Question: There are plenty of questions and answers on SO regarding the annotation of a plot to include a linear regression's equation and r-squared. Many are versions of the code from this <URL>, which annotates a ggplot2 plot. I'd like to have the these regression terms to be included as separate lines on the plot. Instead of:
'''
y = b + mx, r2 = 0.xxx
'''
as shown on the plot below, I'd prefer:
'''
y = b + mx
r2 = 0.xxx
'''
Is there a way to use 'substitute' to produce line breaks? I've attempted to insert an '
' or '"
"' instead of the '","', but these were not successful. If not, is there another similar method to produce such results? Admittedly, I've been largely unsuccessful in determining the syntax used with the substitute code below. '~' appears to be insert a space, I don't know what the '*' does, etc.
'''
# https://stackoverflow.com/q/<PHONE>/<PHONE>
p <- ggplot(data = cars, aes(x = speed, y = dist)) +
geom_smooth(method =lm, se=F) + geom_point()
lm_eqn = function(m) {
l <- list(a = format(coef(m)[1], digits = 2),
b = format(abs(coef(m)[2]), digits = 2),
r2 = format(summary(m)$r.squared, digits = 3));
if (coef(m)[2] >= 0) {
eq <- substitute(italic(y) == a + b %.% italic(x)*","~~italic(r)^2~"="~r2,l)
} else {
eq <- substitute(italic(y) == a - b %.% italic(x)*","~~italic(r)^2~"="~r2,l)
}
as.character(as.expression(eq));
}
p1 <- p + annotate("text", x = 7.5, y = 100, label = lm_eqn(lm(dist ~ speed, cars)),
colour="black", size = 5, parse=TRUE)
'''

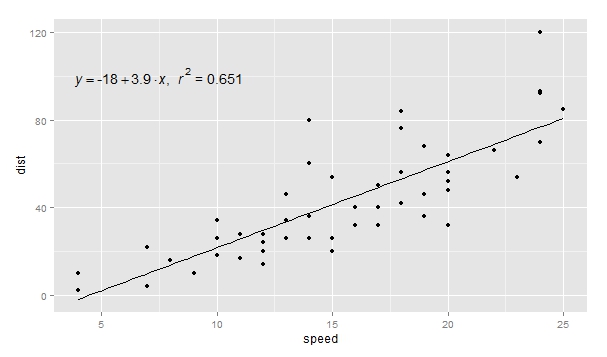
Answer: If there is an issue with the plotmath engine as BondedDust suggested, I guess the below could be a work around. It uses two label functions: one for the equation and one for the r2.
'''
p <- ggplot(data = cars, aes(x = speed, y = dist)) +
geom_smooth(method =lm, se=F) + geom_point()
# lm equation
lm_eqn = function(m) {
l <- list(a = format(coef(m)[1], digits = 2),
b = format(abs(coef(m)[2]), digits = 2));
if (coef(m)[2] >= 0) {
eq <- substitute(italic(y) == a + b %.% italic(x),l)
} else {
eq <- substitute(italic(y) == a - b %.% italic(x),l)
}
as.character(as.expression(eq));
}
# r2
lm_eqn2 = function(m) {
l <- list(r2 = format(summary(m)$r.squared, digits = 3));
eq <- substitute(italic(r)^2~"="~r2,l)
as.character(as.expression(eq));
}
p1 <- p + annotate("text", x = 7.1, y = 100, label = lm_eqn(lm(dist ~ speed, cars)),
colour="black", size = 5, parse=TRUE)
p2 <- p1 + annotate("text", x = 6.5, y = 90, label = lm_eqn2(lm(dist ~ speed, cars)),
colour="black", size = 5, parse=TRUE)
'''
However, to get the two lines left-aligned, it took some trial and error. This solution might not be an advantage over just annotating the text without a function.

This code works slightly better, but you still need to adjust the y value in 'annotate' to your dataset.
'''
p1 <- p + annotate("text", x=min(cars$speed), y=max(cars$dist),
label = lm_eqn(lm(dist ~ speed, cars)),
parse=T, hjust = 0, vjust = 1) +
annotate("text", x = min(cars$speed), y = (max(cars$dist)-10),
label = lm_eqn2(lm(dist ~ speed, cars)),
parse=T, hjust = 0)
'''

I also tried using the 'Inf / -Inf' to set the x and y values, but things don't quite line up the way you might like. It was take some trial and error to get both line of text line up away from the x margin.
'''
p1 <- p + annotate("text", x=-Inf, y=Inf,
label = lm_eqn(lm(dist ~ speed, cars)),
parse=T, hjust = 0, vjust = 1) +
annotate("text", x = -Inf, y = Inf,
label = lm_eqn2(lm(dist ~ speed, cars)),
parse=T, hjust = 0, vjust=2)
'''